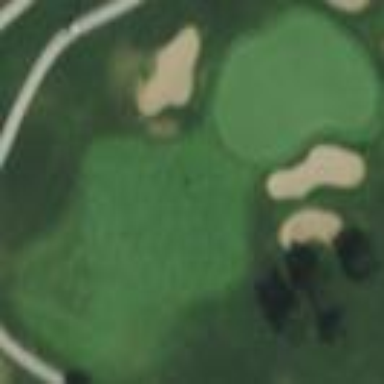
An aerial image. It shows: Golf fairway surrounded by grass.